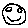
Label: smiley face